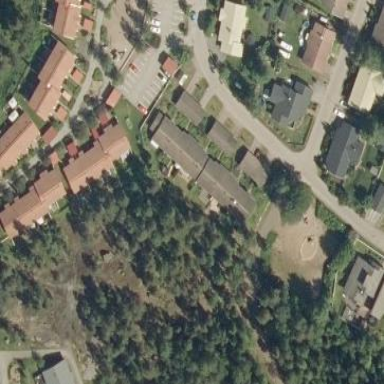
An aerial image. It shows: Residential building.